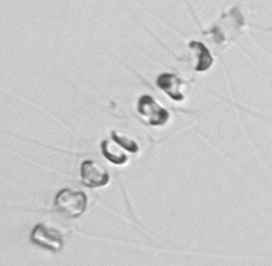
Label: Chaetoceros_socialis